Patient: sex F, age 57
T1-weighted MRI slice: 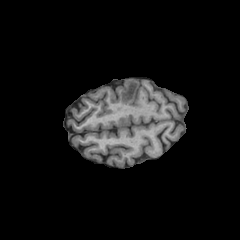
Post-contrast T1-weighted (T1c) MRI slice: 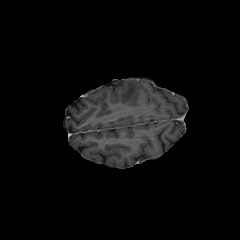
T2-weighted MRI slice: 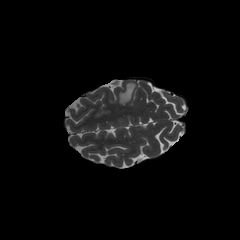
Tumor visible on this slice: yes
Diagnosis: Glioblastoma, IDH-wildtype
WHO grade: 4